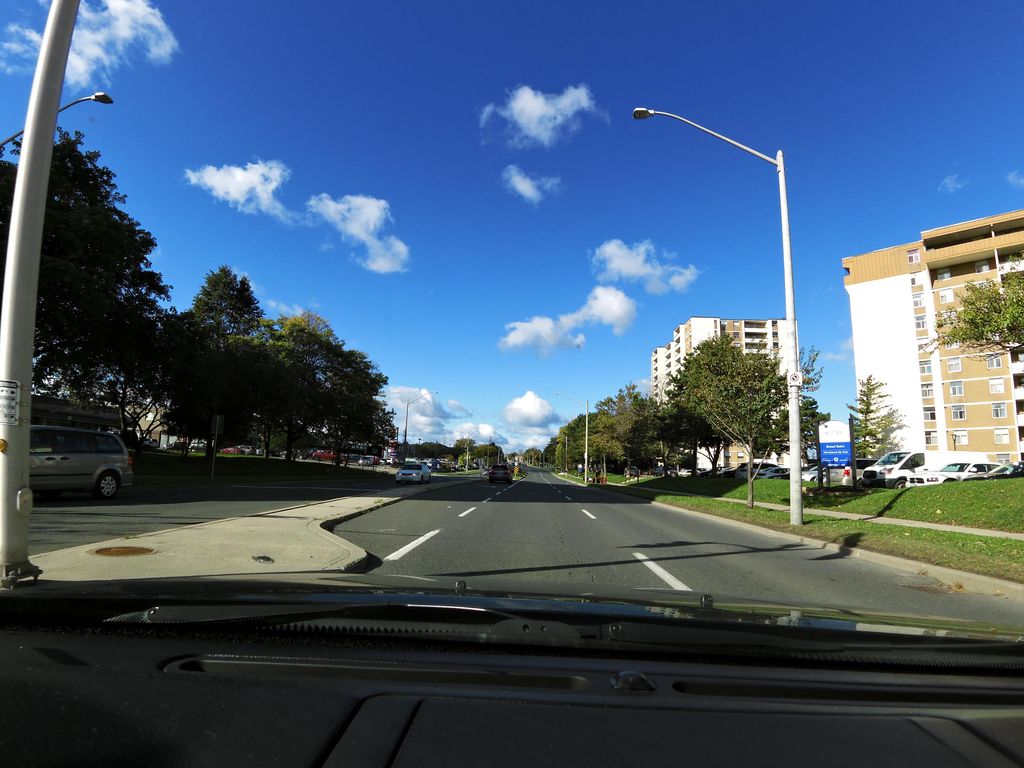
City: hamilton